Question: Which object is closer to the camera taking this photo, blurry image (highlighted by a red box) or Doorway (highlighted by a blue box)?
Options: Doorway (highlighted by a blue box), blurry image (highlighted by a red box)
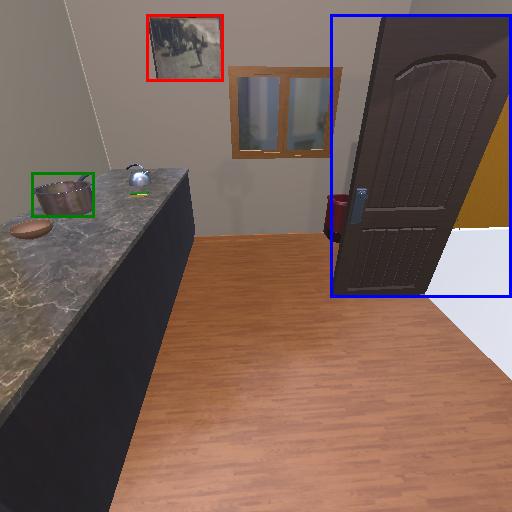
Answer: Doorway (highlighted by a blue box)